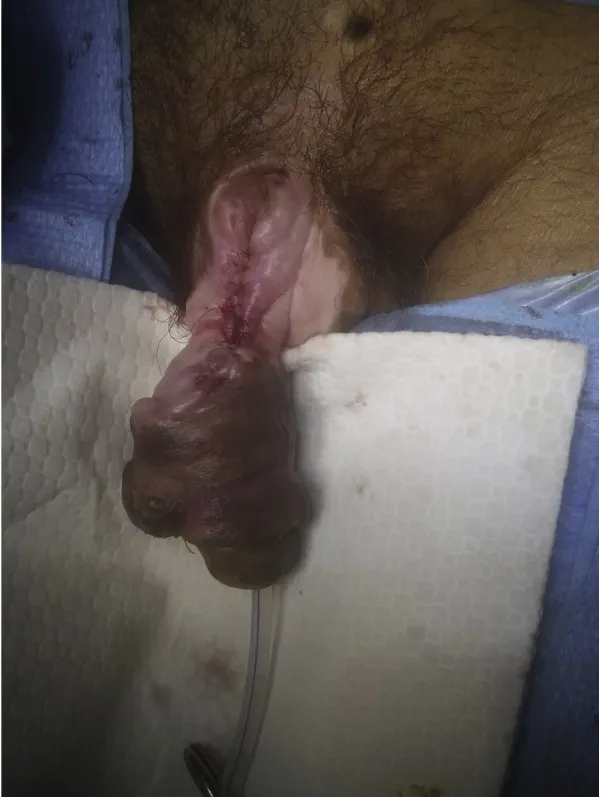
Post-operative appearance.
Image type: medical_photograph (other_medical_photograph)